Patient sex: M
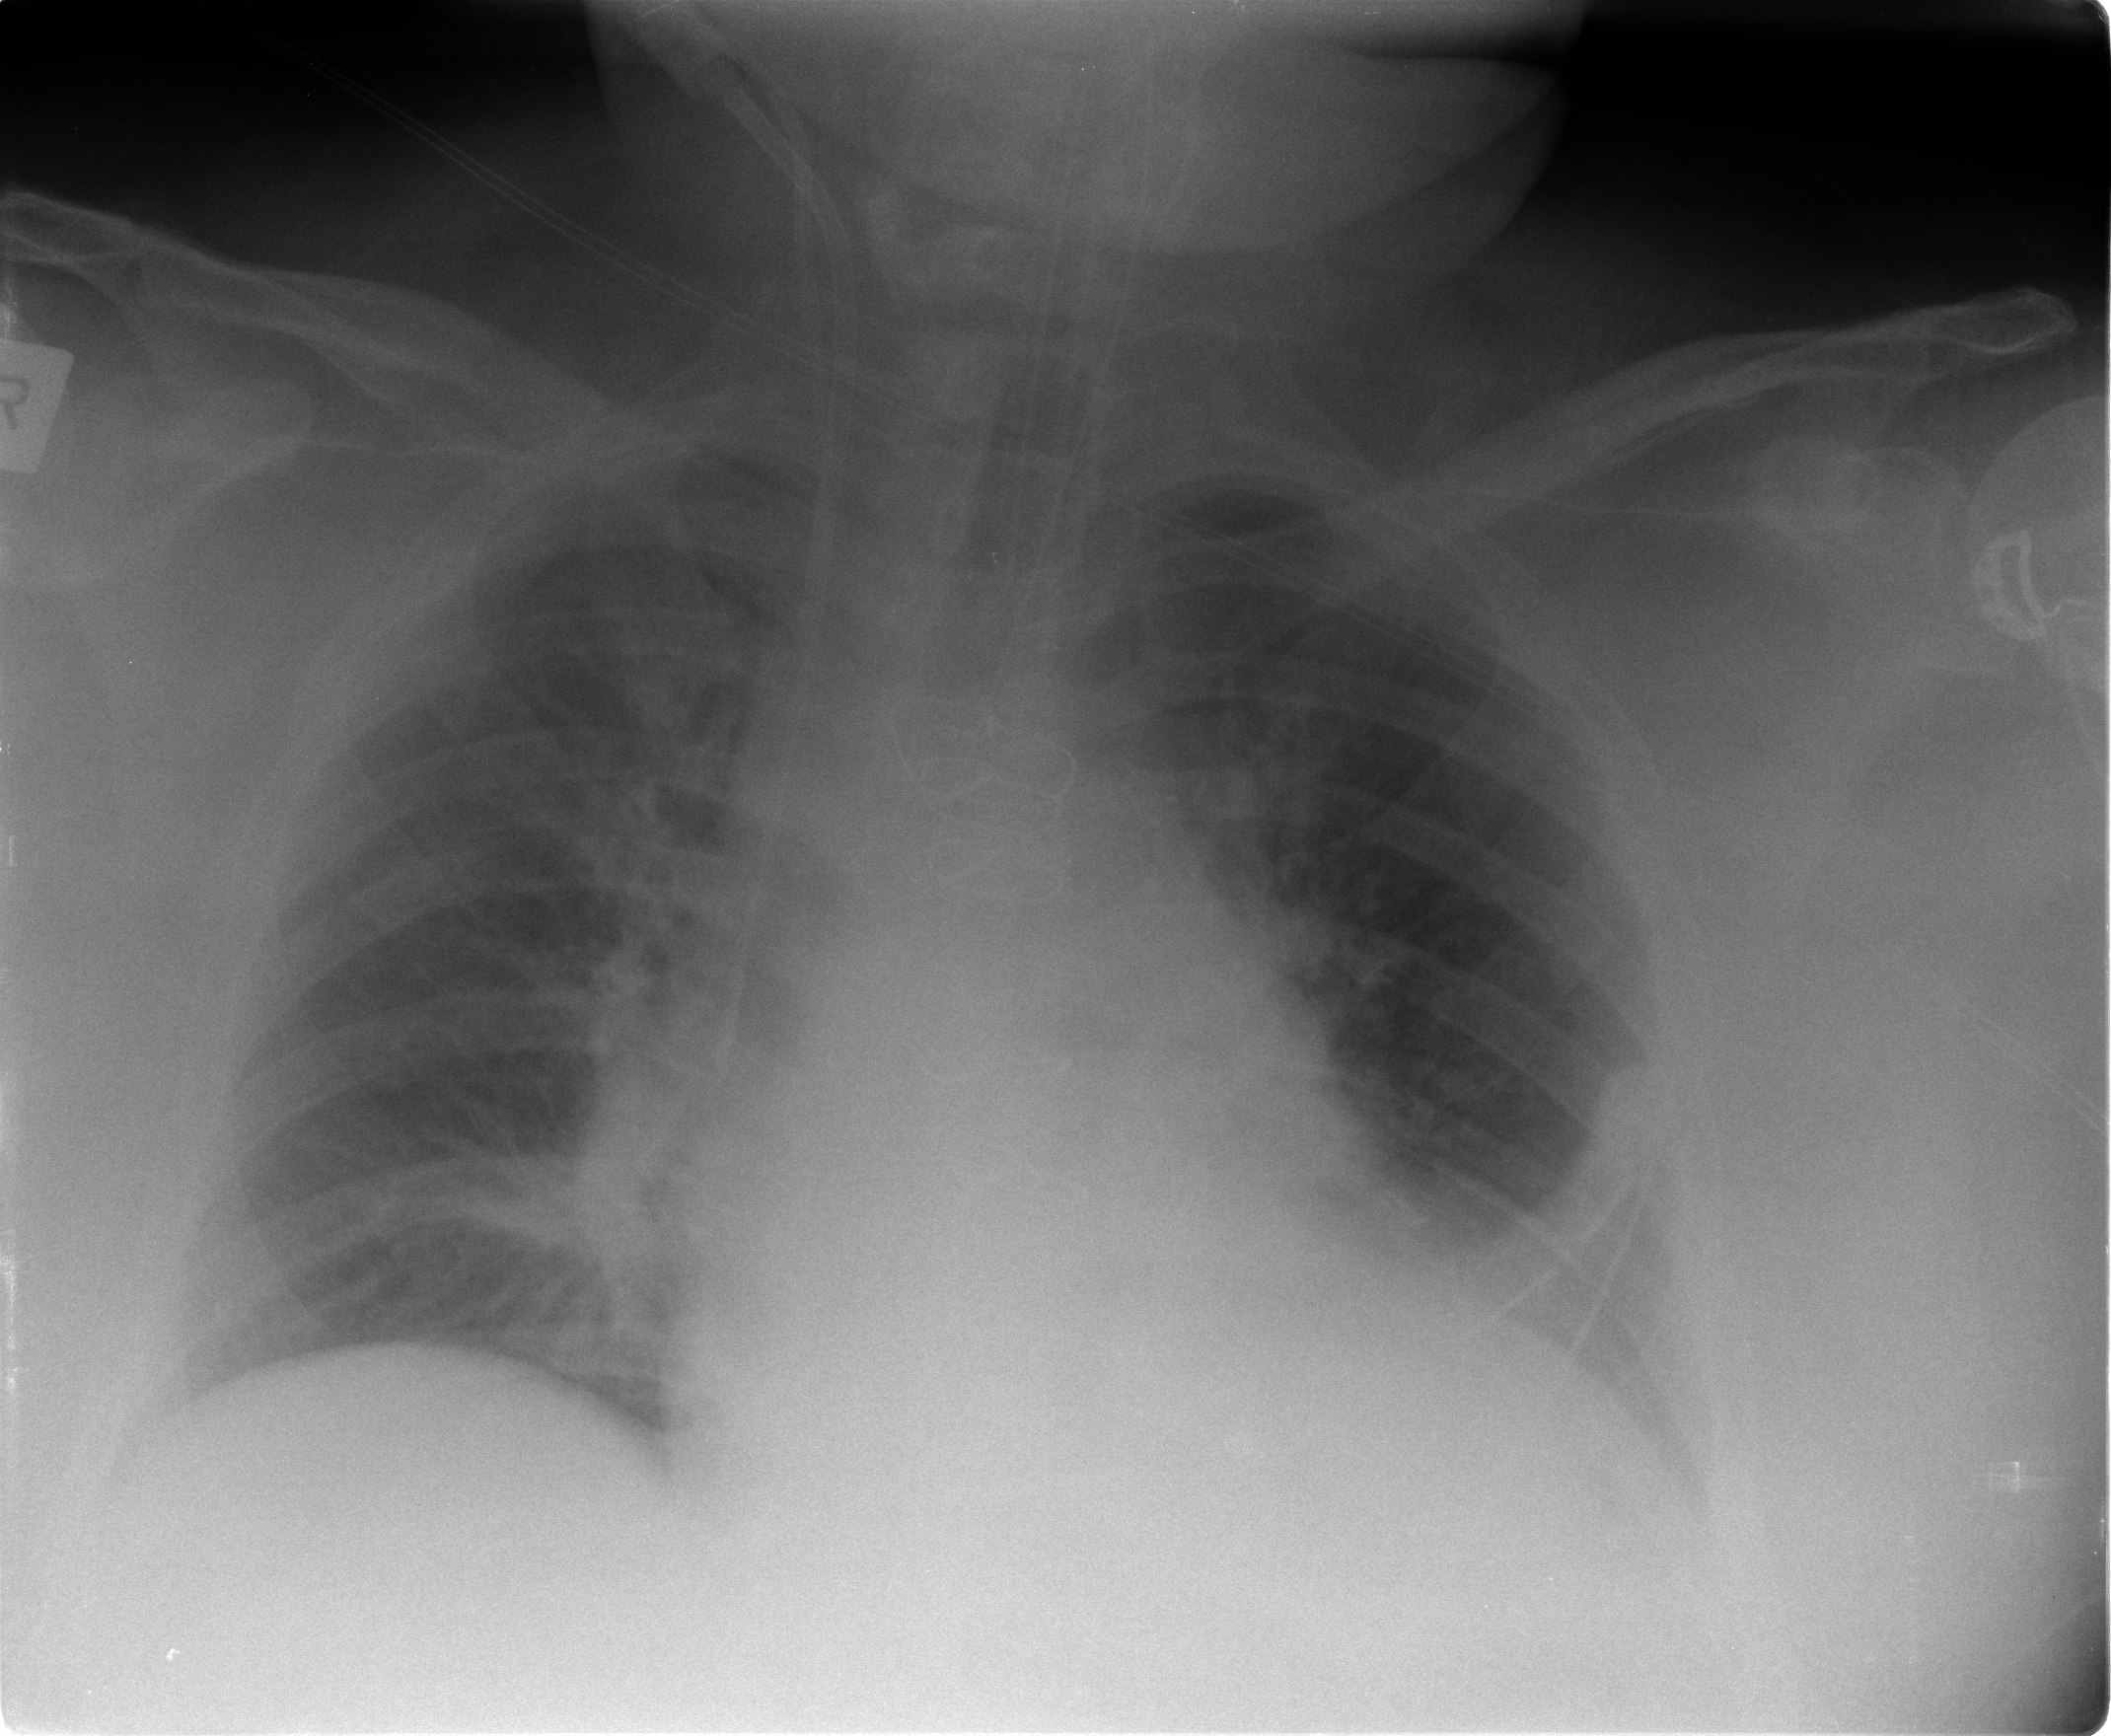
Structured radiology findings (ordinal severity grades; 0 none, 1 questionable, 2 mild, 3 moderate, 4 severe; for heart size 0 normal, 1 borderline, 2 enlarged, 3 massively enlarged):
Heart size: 2
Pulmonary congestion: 3
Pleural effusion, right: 0
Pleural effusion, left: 0
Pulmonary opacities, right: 0
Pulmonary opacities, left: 0
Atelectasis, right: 0
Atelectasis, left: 0